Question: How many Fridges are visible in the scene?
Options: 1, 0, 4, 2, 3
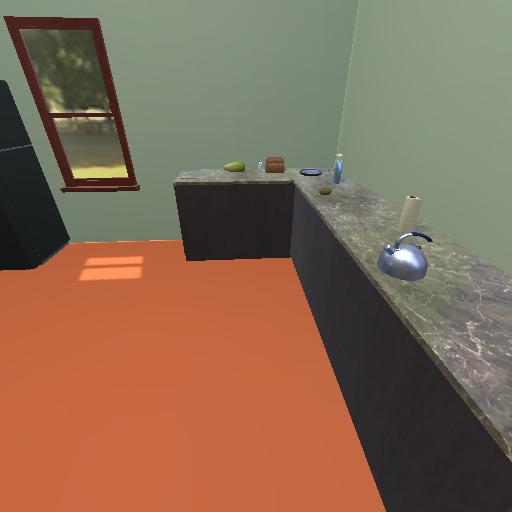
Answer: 1